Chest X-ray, AP view. Patient: 54 years old, sex M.
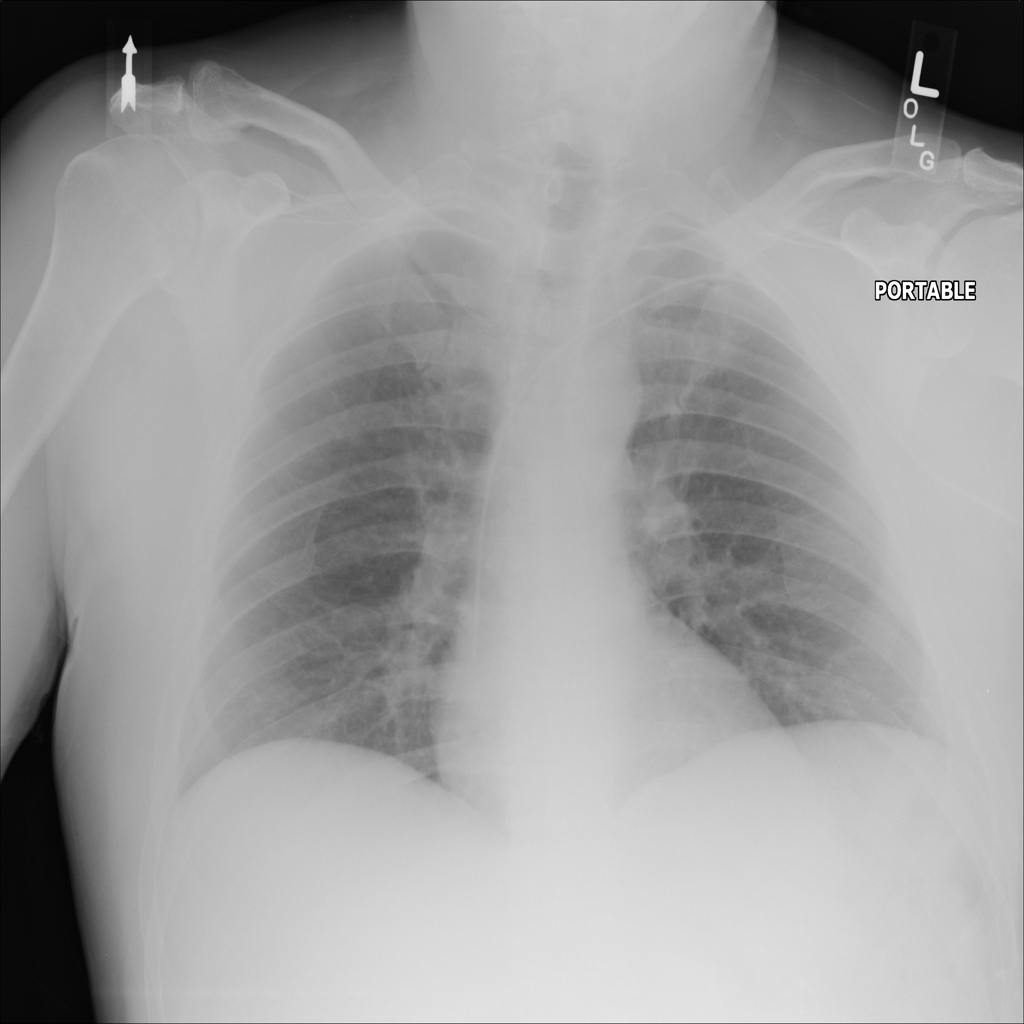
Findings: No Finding